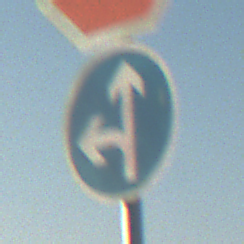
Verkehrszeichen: VorgeschriebeneFahrtrichtungGeradeausOderLinks
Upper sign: Stop
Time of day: SunriseSunset
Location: Outdoor (Beach)
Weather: Clear
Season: NotSpecified
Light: Natural